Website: home-depot
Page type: store-pickup
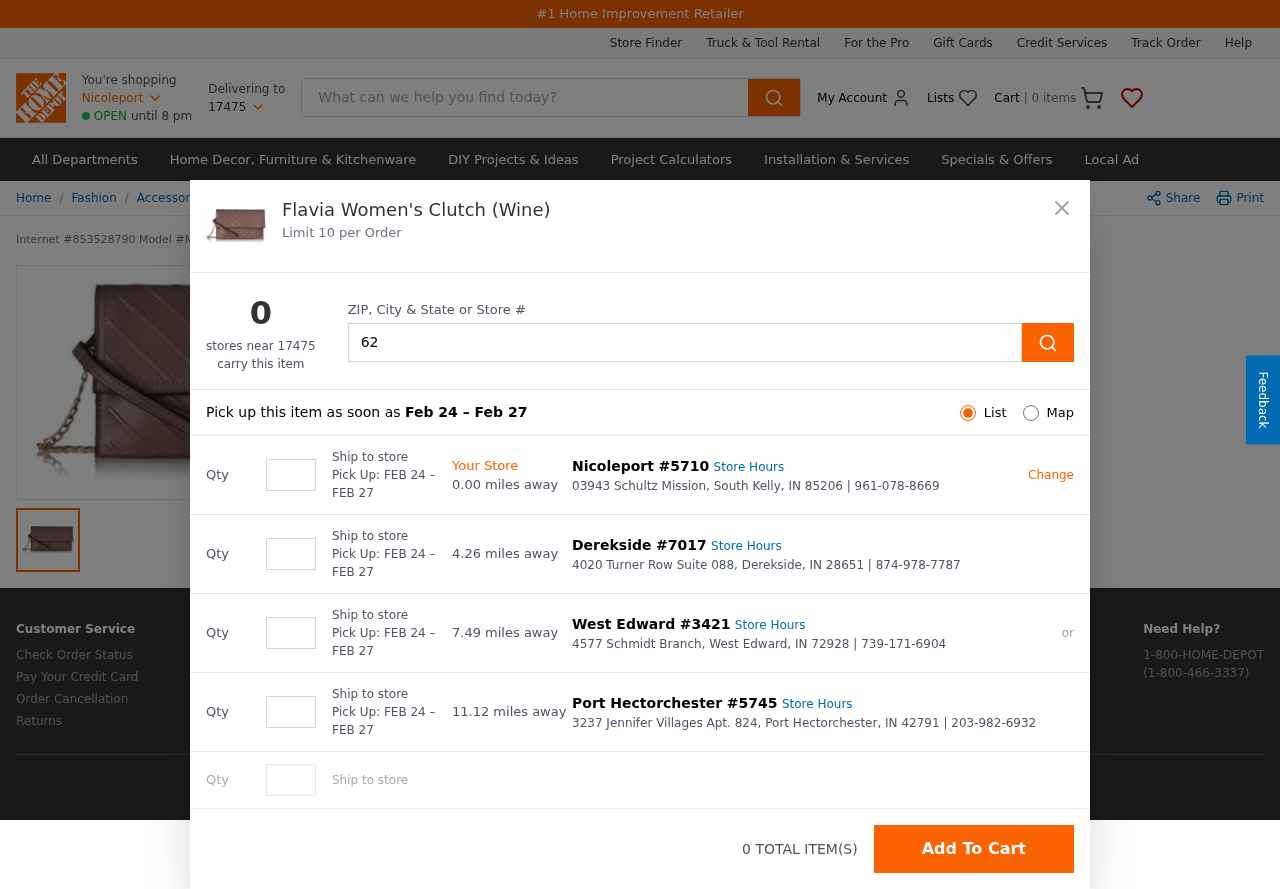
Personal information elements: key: PII_CITY
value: Nicoleport
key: PII_LOCATION1_CITY_STATE_ZIP
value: South Kelly, IN 85206
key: PII_LOCATION1_STREET
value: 03943 Schultz Mission
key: PII_LOCATION2_CITY
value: Derekside
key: PII_LOCATION2_CITY_STATE_ZIP
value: Derekside, IN 28651
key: PII_LOCATION2_STREET
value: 4020 Turner Row Suite 088
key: PII_LOCATION3_CITY
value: West Edward
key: PII_LOCATION3_CITY_STATE_ZIP
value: West Edward, IN 72928
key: PII_LOCATION3_STREET
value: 4577 Schmidt Branch
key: PII_LOCATION4_CITY
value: Port Hectorchester
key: PII_LOCATION4_CITY_STATE_ZIP
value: Port Hectorchester, IN 42791
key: PII_LOCATION4_STREET
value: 3237 Jennifer Villages Apt. 824
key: PII_POSTCODE
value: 17475
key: PII_POSTCODE2
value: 62617
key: PII_LOCATION1_PHONE
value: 961-078-8669
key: PII_LOCATION2_PHONE
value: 874-978-7787
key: PII_LOCATION3_PHONE
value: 739-171-6904
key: PII_LOCATION4_PHONE
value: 203-982-6932
Product elements: key: PRODUCT1_BREADCRUMB
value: Fashion
Accessories
Bags
Clutches
Women's Clutches
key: PRODUCT1_NAME
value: Flavia Women's Clutch (Wine)
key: PRODUCT_INTERNET_NUMBER
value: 853528790
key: PRODUCT_MODEL_NUMBER
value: MW_OHW129636
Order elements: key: ORDER_NUM_ITEMS
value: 0
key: ORDER_PICKUP_DATE_RANGE
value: FEB 24 – FEB 27
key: ORDER_PICKUP_DATE_RANGE
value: Feb 24 – Feb 27
Search elements: key: HEADER_SEARCH
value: What can we help you find today?
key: SEARCH_STORE_LOCATION
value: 62617
Other elements: key: STORE1_DISTANCE
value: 0.00
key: STORE1_NUMBER
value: #5710
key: STORE2_DISTANCE
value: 4.26
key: STORE2_NUMBER
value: #7017
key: STORE3_DISTANCE
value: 7.49
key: STORE3_NUMBER
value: #3421
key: STORE4_DISTANCE
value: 11.12
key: STORE4_NUMBER
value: #5745